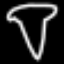
Label: diamond